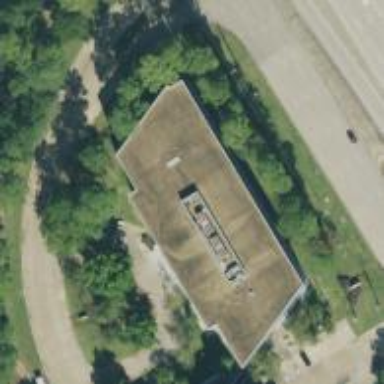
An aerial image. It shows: Commercial building.